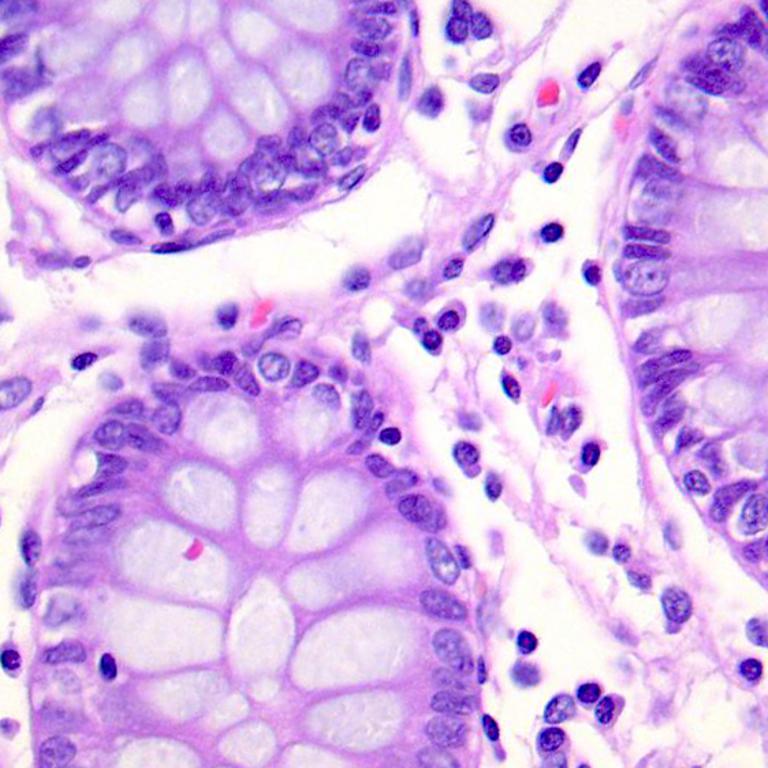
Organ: colon
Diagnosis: benign